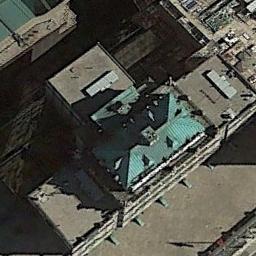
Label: church